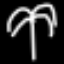
Label: palm tree